Describe the contrast between these two images.
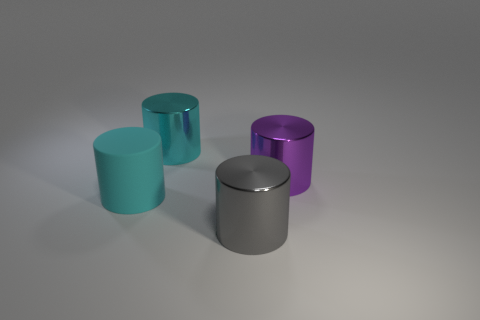
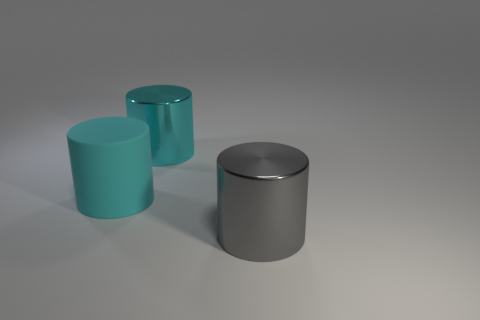
the purple object is no longer there
the big purple metal cylinder to the right of the big gray metal thing is gone
the big purple shiny cylinder that is on the right side of the large gray shiny thing is gone
the big purple shiny cylinder to the right of the big gray thing is no longer there